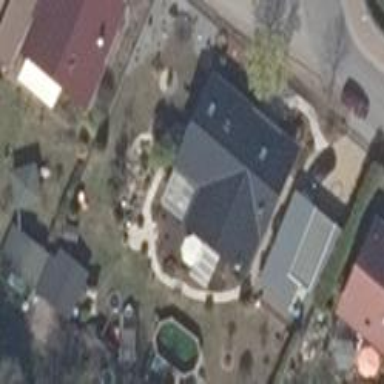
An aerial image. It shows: Building with gabled roof.